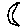
Label: moon